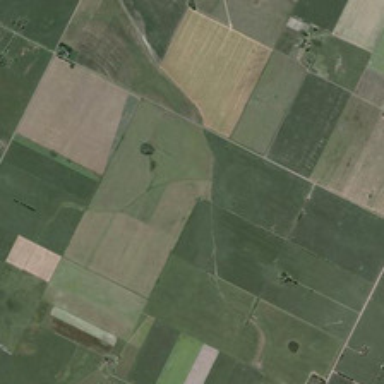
Many pieces of farmlands are together .